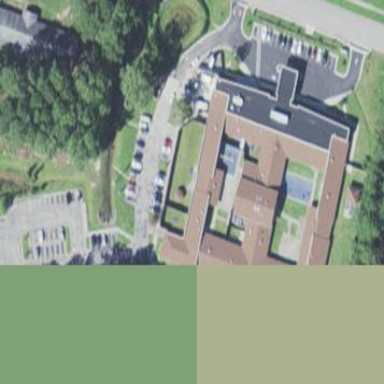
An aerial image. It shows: Hospital providing healthcare services.